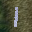
Label: 1